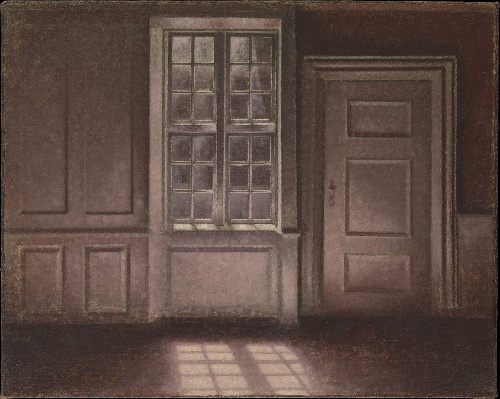
Title: Moonlight, Strandgade 30
Artist: Vilhelm Hammershøi
Artist bio: Danish, Copenhagen 1864–1916 Copenhagen
Date: 1900–1906
Object type: Painting
Classification: Paintings
Medium: Oil on canvas
Dimensions: 16 1/8 x 20 1/8 in. (41 x 51.1 cm)
Department: European Paintings
Credit line: Purchase, European Paintings Funds, and Annette de la Renta Gift, 2012
Accession year: 2012
Repository: Metropolitan Museum of Art, New York, NY
Tags: Doors|Windows|Interiors